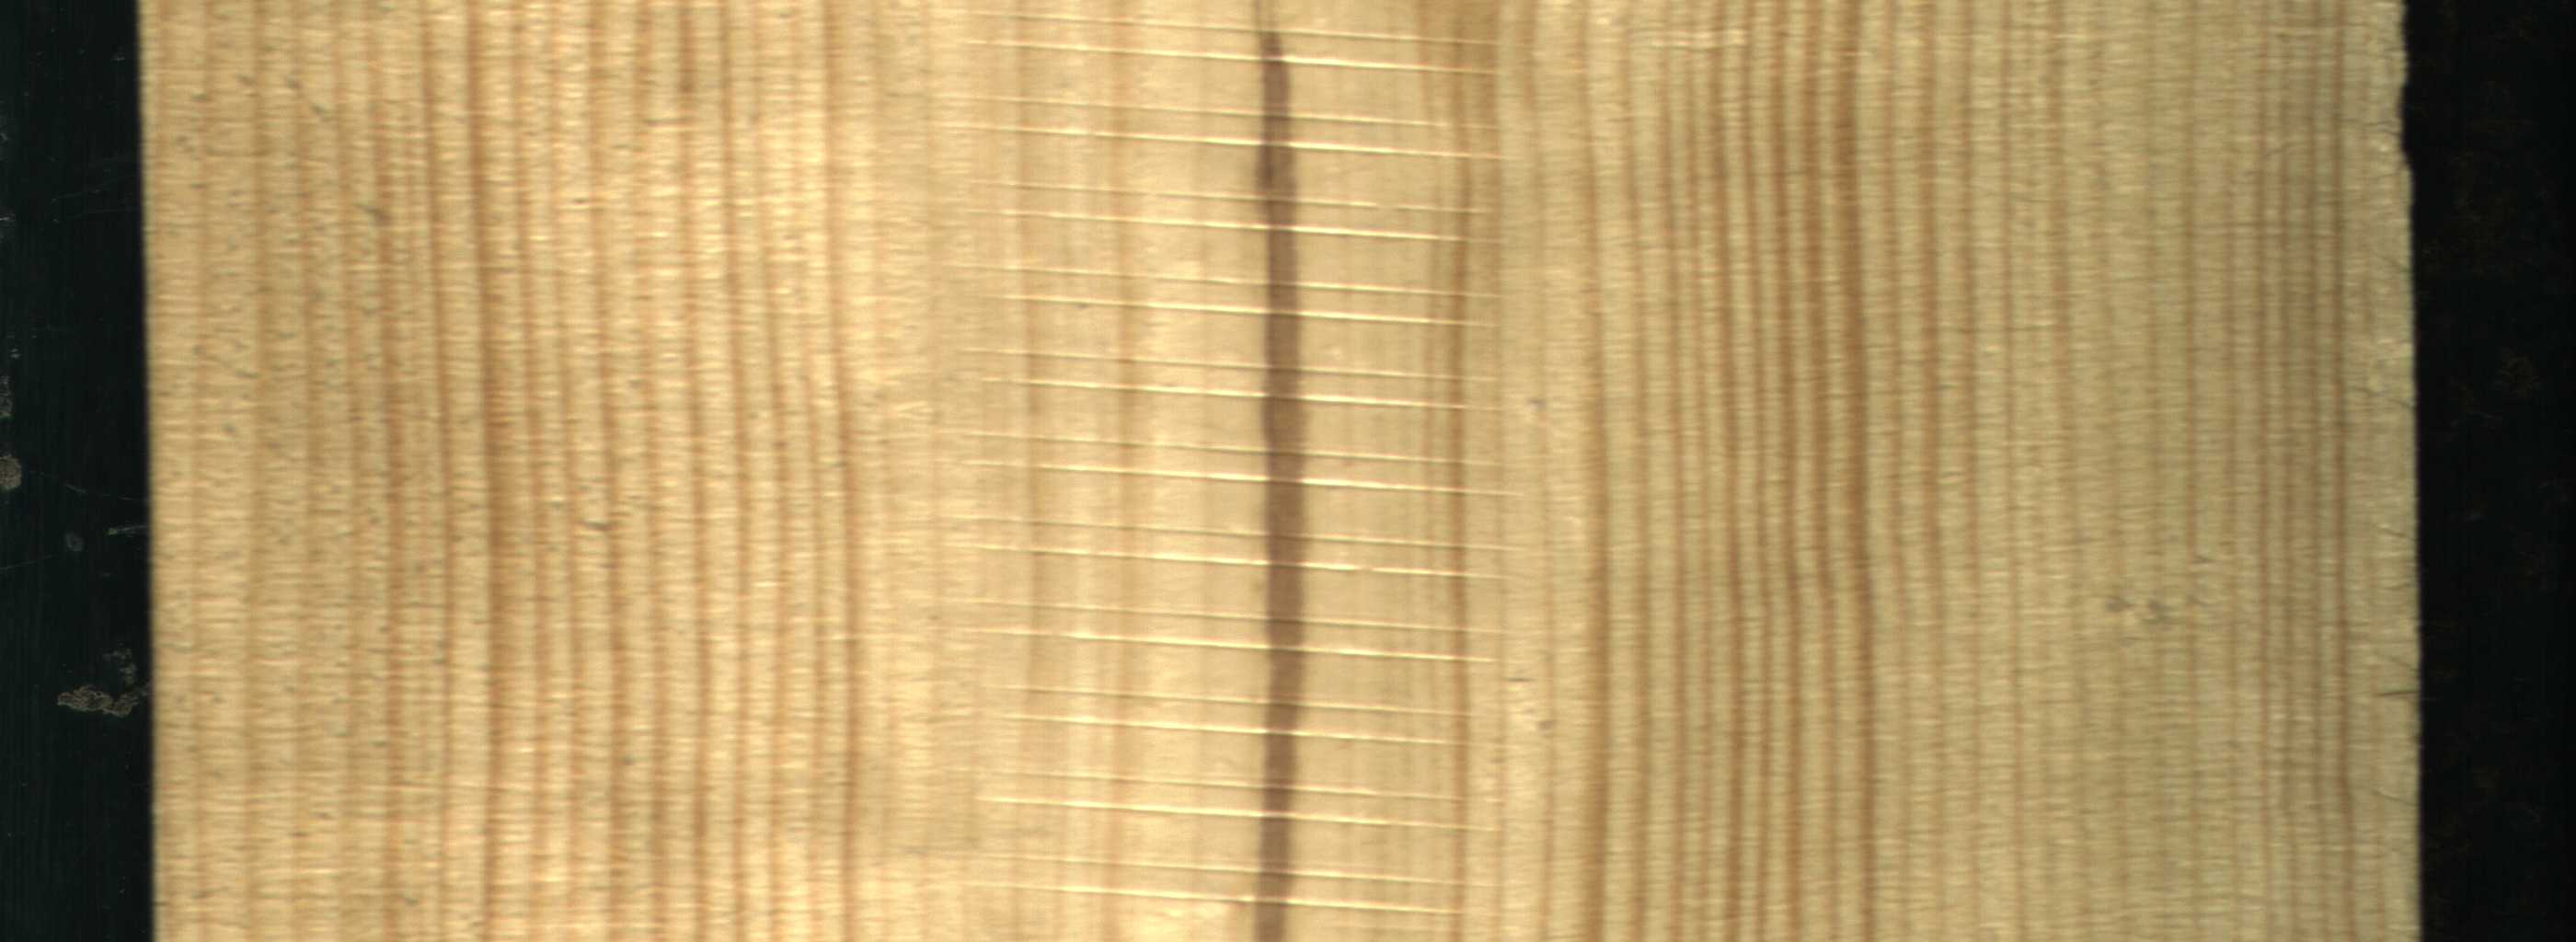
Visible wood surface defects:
Quartzity